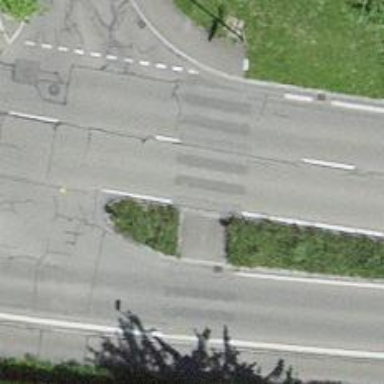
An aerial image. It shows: Unmarked crossing with pedestrian island.